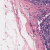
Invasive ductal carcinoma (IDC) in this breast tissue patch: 0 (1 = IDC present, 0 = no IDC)